Question: I'm having a weird problem that I can't figure out where it's coming from.
I'm binding a TreeView in WPF to an object structure. At the beginning, the TreeView is completely empty, then I create the root with empty children (from a user action) and then the children are added (also from a user action).
For some reason that I don't understand, when I add the children of the root (Parents in my example), the arrow is not added to the root element. The parents are there, because when I double-click the root, it displays the parents, but the arrow is not displayed.
At the same time, the parents have "Children" and for those there is no issue, the arrow is displayed and everything is fine.
Here's the (simplified) XAML I used to display the TreeView:
'''
<Grid>
<Grid.Resources>
<DataTemplate x:Key="ChildTemplate"
DataType="dom:Child">
<StackPanel Orientation="Horizontal">
<TextBlock Text="Child: " />
<TextBlock Text="{Binding Date}" />
</StackPanel>
</DataTemplate>
<HierarchicalDataTemplate x:Key="ParentTemplate"
ItemsSource="{Binding Path=Children}"
ItemTemplate="{StaticResource ChildTemplate}"
DataType="dom:Parent">
<StackPanel Orientation="Horizontal">
<TextBlock Text="Parent: " />
<TextBlock Text="{Binding Point, StringFormat='point: {0:N2}'}" />
</StackPanel>
</HierarchicalDataTemplate>
<HierarchicalDataTemplate x:Key="RootTemplate"
ItemsSource="{Binding Path=Parents}"
ItemTemplate="{StaticResource ParentTemplate}"
DataType="vm:RootViewModel">
<StackPanel Orientation="Horizontal">
<TextBlock Text="Root: " />
<TextBlock Text="{Binding Name}" Margin="5 0" />
</StackPanel>
</HierarchicalDataTemplate>
</Grid.Resources>
<TreeView ItemsSource="{Binding Roots}" ItemTemplate="{StaticResource RootTemplate}">
<TreeView.ItemContainerStyle>
<Style TargetType="{x:Type TreeViewItem}" BasedOn="{StaticResource MetroTreeViewItem}">
<Setter Property="IsSelected" Value="{Binding IsSelected, Mode=TwoWay}" />
</Style>
</TreeView.ItemContainerStyle>
</TreeView>
</Grid>
'''
In terms of ViewModel, there is nothing particular. The ViewModel has a collection of Root elements (called Roots, which is bound to the ItemSource). And this Roots class has a collection of Parent called Parents which have a collection of Child called Children. Parents implement INotifyPropertyChanged which notifies when I add a child, same thing for Root.

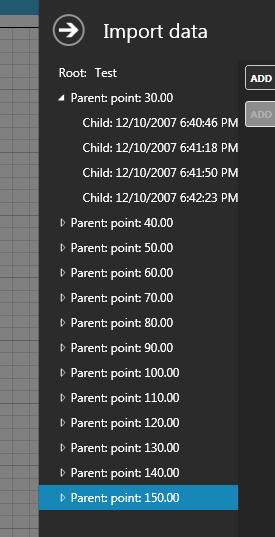
Answer: This should really be closed, but just in case someone else looks at this:
Joel Lucsy comment solved the issue.
In addition: <URL>.